Question: I have a collection class. Say CellCollection, which contains Cells which contains a collection called Cell.

If we do data binding it binds in linear manner. Like first cell11, cell12, cell13, cell14 then, cell21, cell22, etc.,
[Lets assume the collection size is static and proceed]
I have an ItemTemplate for ListBox, which consists of StackPanel which contains 3 textblocks. What I want is the first textblock to have first '"Cells"''s first cell ie, 'Cell11', followed by the second textblock to have second '"Cells"''s first cell 'Cell21' etc.,
Is it possible to bind the collections using indexes in such a way they will be processes in-parallel.
I dono't how to ask this question. I hope the image would help.
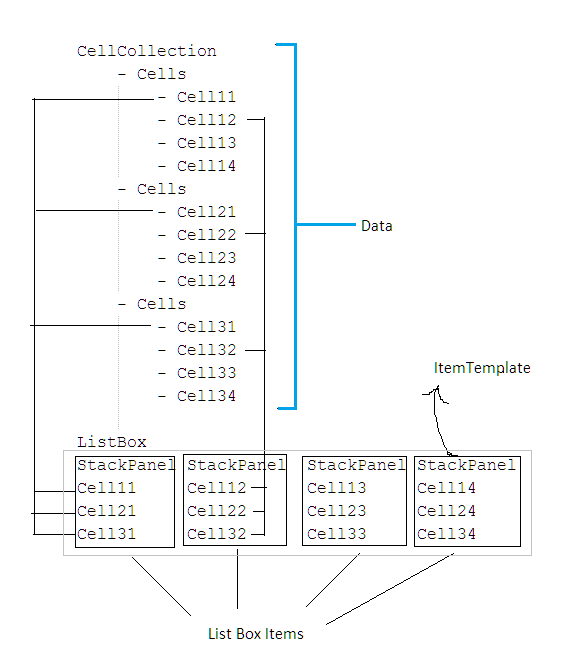
Answer: I've create dynamic xaml using xaml reader and assigned it as template for the list box. Everything is fine now :)